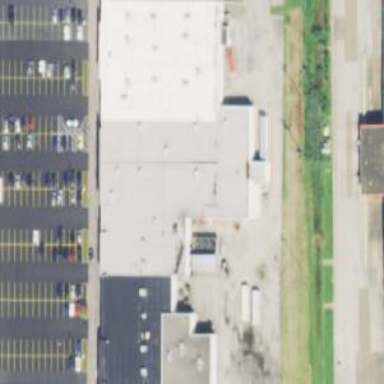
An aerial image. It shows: Department store building.